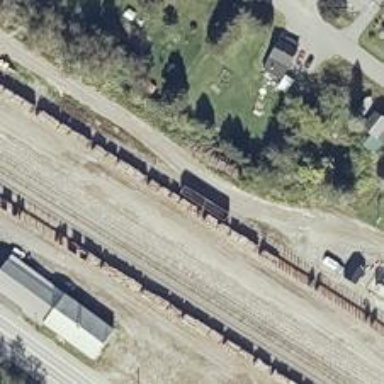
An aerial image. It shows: Railway yard.